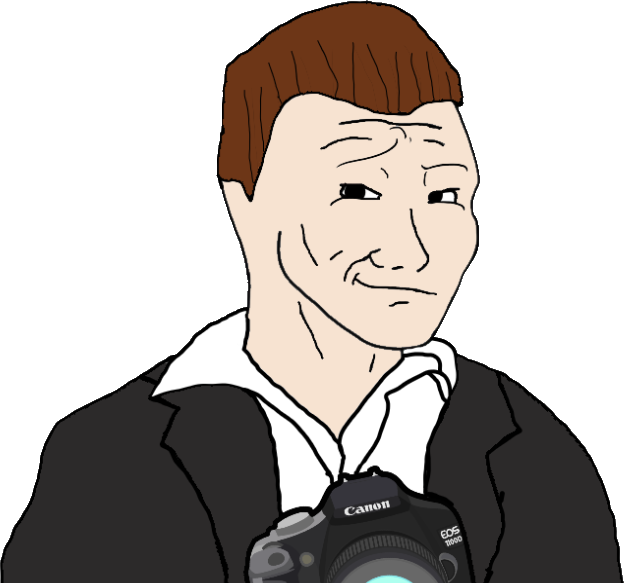
Label: 5_Smugjak